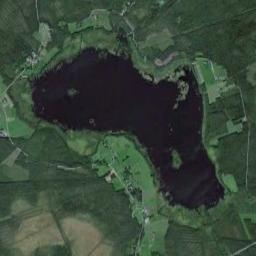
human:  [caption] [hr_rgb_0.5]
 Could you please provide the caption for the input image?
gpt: An irregularly shaped blue lake is surrounded by green fields and fields with an oasis on the island .

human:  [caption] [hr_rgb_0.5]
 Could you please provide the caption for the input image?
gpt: Many trees are around the lake .

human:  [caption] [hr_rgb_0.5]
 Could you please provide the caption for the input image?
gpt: The lake lies in farmland and the water is dark blue .

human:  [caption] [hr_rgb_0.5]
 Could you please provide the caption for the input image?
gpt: There are many green farmlands around the lake .

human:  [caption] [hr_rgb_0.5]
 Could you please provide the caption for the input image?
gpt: The lake in the picture has branches .